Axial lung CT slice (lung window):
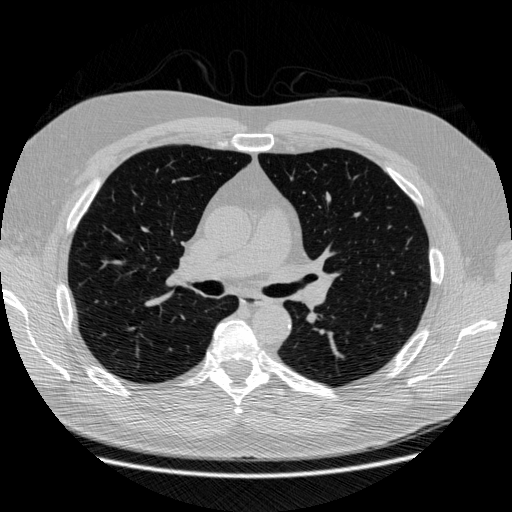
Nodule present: no